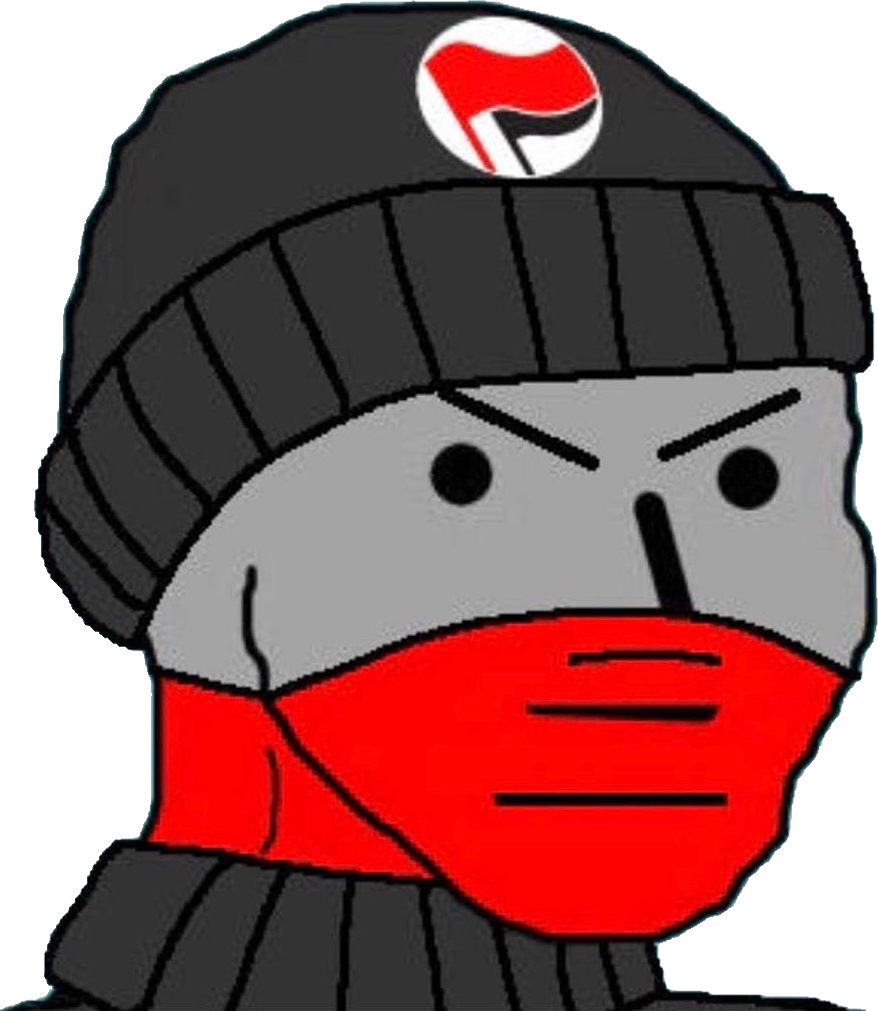
Label: 5_NPC